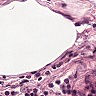
Metastatic tissue present: no